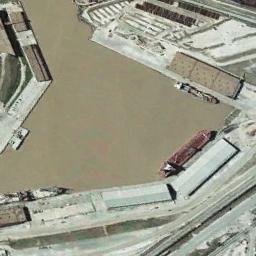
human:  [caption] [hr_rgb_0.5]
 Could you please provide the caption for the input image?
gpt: There are many roads on the wharf next to several boats .

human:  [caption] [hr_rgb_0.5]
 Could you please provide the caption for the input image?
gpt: Several ships of different sizes are docked at the dock and some buildings are on the bank .

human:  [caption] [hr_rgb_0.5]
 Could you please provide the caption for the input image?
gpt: Several red and white ships docked at the dock, With storage buildings on the dock, Similar to mines .

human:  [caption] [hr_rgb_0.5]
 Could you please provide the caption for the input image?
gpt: There are three ships in the yellow water on the shore .

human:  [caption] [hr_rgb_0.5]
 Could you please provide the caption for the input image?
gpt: The ship is at the harbor with some buildings .